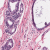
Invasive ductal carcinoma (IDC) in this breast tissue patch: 0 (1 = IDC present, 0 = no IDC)